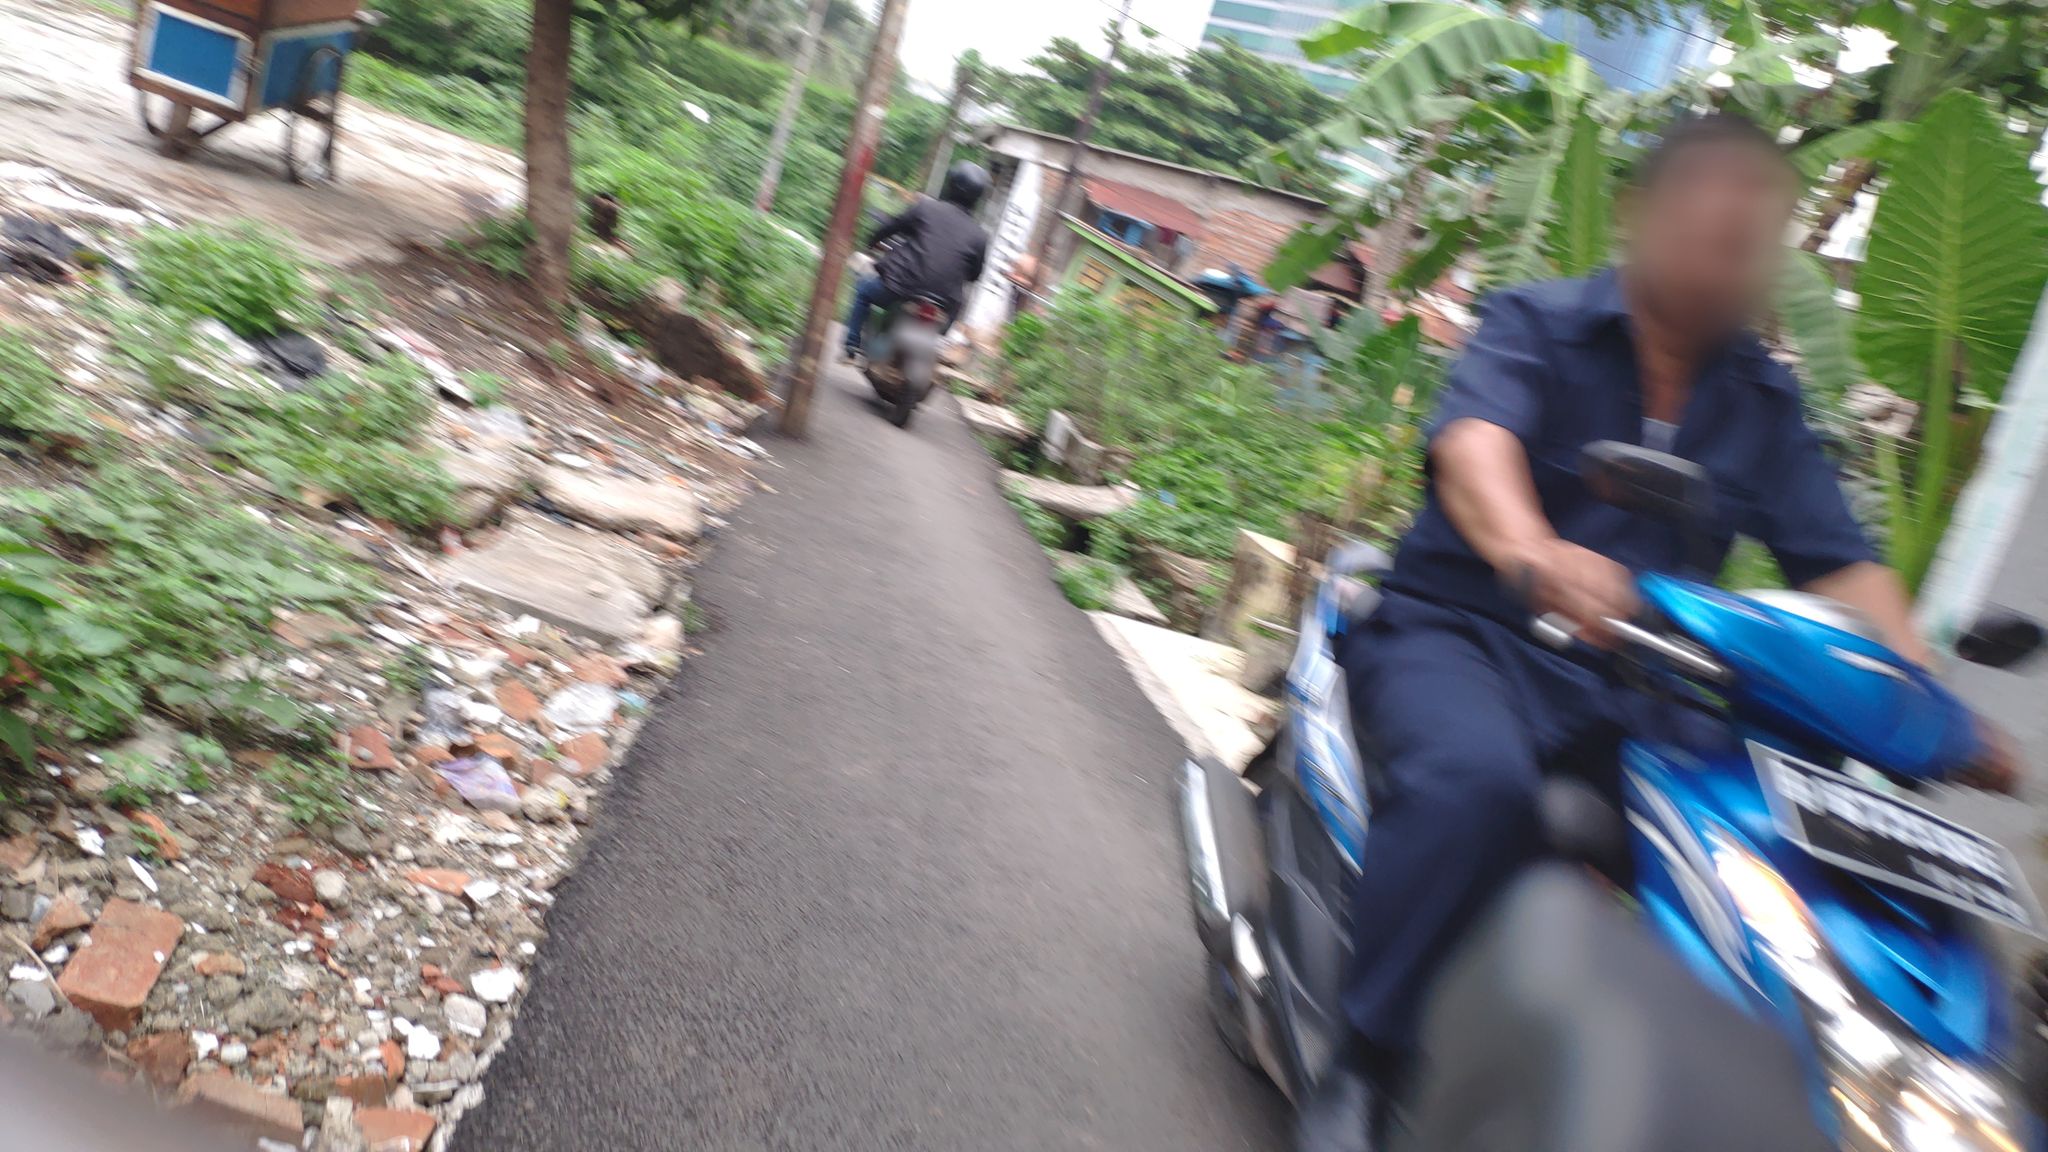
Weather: clear
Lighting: day
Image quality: slightly poor
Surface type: walking surface
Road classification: residential, living_street
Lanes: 1
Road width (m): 2.5, 7
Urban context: urban centre
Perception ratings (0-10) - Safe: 2.69, Lively: 1.84, Beautiful: 7.94, Boring: 5.74, Depressing: 1.65, Wealthy: 2.75